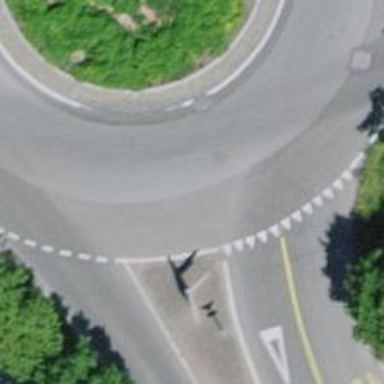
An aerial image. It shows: Secondary road with asphalt surface leading to roundabout.